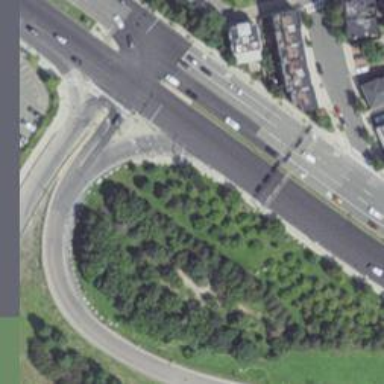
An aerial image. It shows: Asphalt trunk highway.